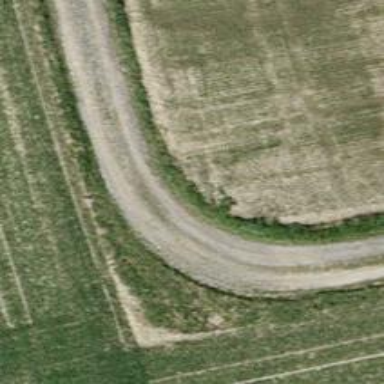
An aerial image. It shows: Track with grade 3 pebblestone surface.